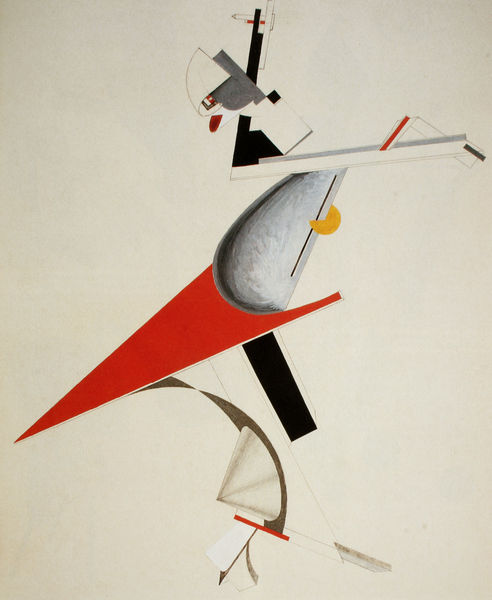
Titel: Der Zankstifter
Künstler: El Lissitzky
Standort: Moskau
Institution: Tretjakow-Galerie
Schlagwörter: vogel, weiß, dreieck, gelb, bewegung, frau, grau, schwarz, zeichnung, rot, tanz, zylinder, spitze, stehen, figur, tanzen, schön, kreis, rund, schwung, schnabel, bogen, russland, abstrakt, modern, formen, linien, spitz, striche, assemblage, dada, tusche, mond, rechteck, kegel, geld, kugel, kunst, kollage, geometrisch, zunge, zentral, pyramide, pfeil, rundung, geometrie, viereck, objekte, konstruktivismus, schwarzgelb, balance, postmodern, mittig, zirkel, miro, kries, dadaismus, malewitsch, tatlin, ro, moholy-nagy, zuunge, strihe